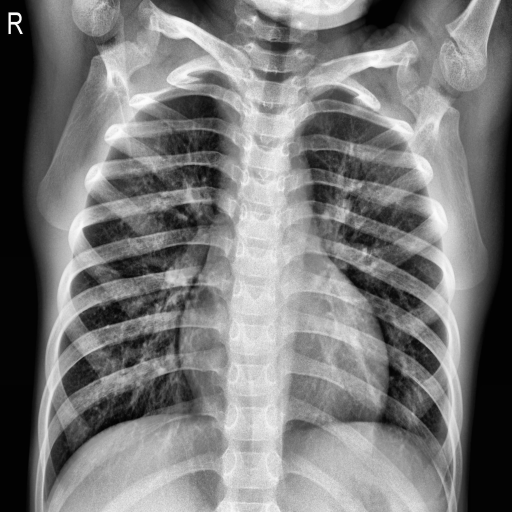
Finding: NORMAL